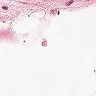
Metastatic tissue present: no